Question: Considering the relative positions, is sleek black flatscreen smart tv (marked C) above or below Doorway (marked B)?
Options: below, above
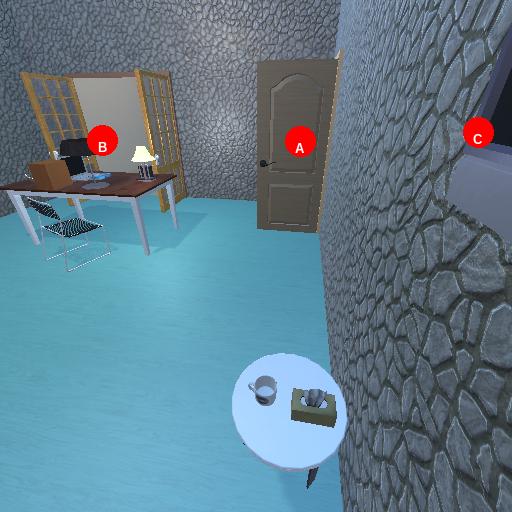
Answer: below